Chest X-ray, AP view. Patient: 55 years old, sex F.
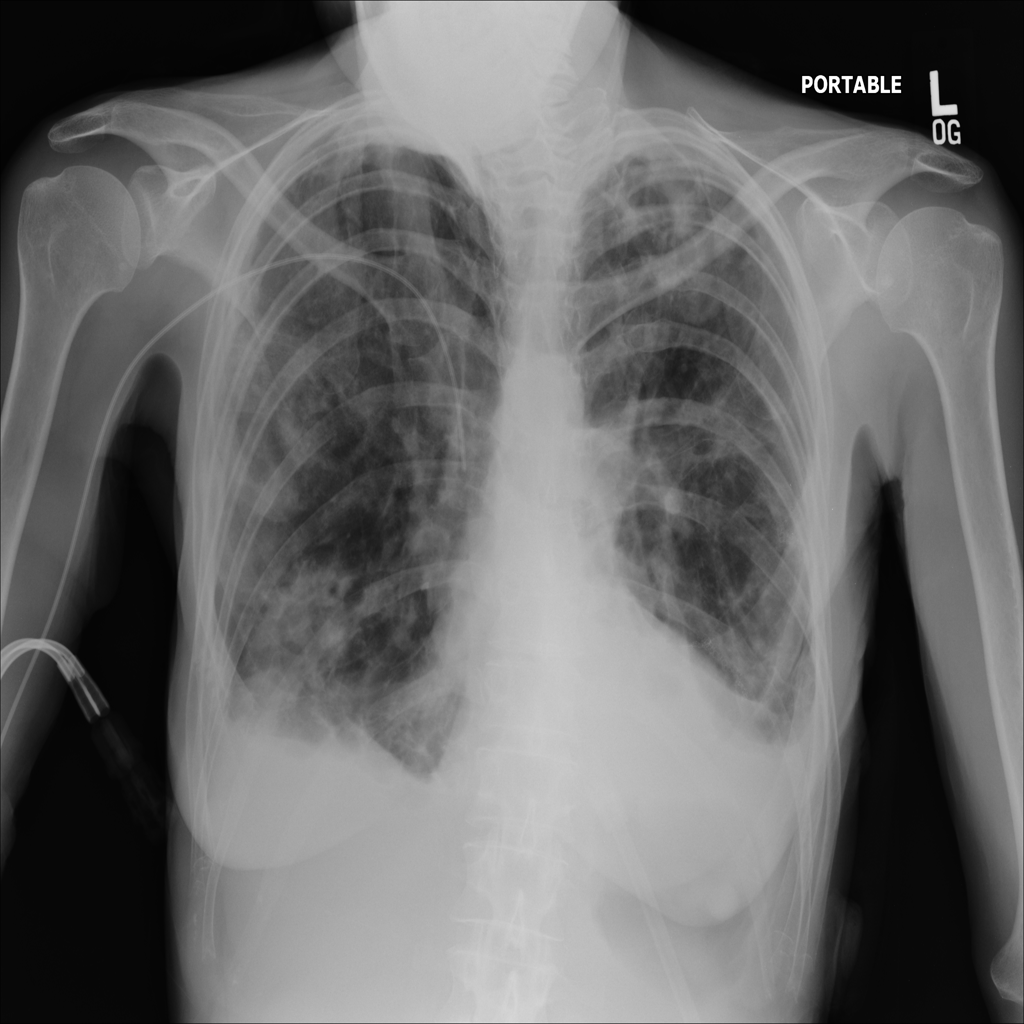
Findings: No Finding